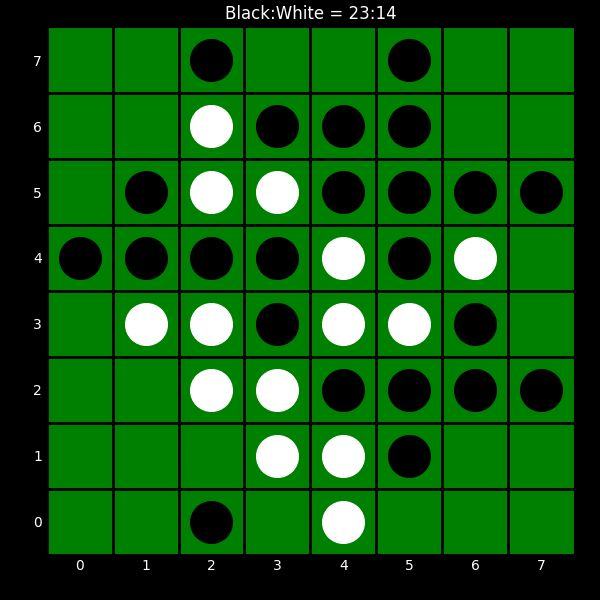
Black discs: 23
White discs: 14